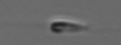
Label: flagellate_morphotype3